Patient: sex M, age 52
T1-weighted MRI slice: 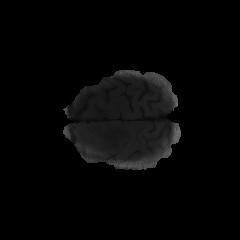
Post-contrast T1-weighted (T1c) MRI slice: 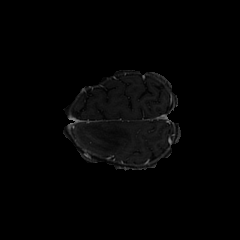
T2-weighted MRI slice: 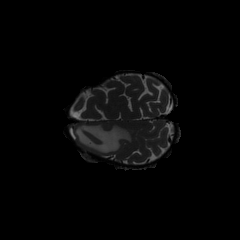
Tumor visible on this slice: yes
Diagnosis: Glioblastoma, IDH-wildtype
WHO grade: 4